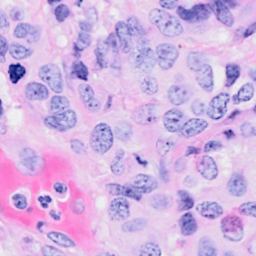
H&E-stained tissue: Breast